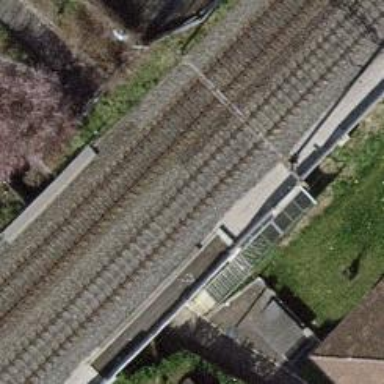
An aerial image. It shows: Railway bridge with electrified contact line. There is one track on the bridge.